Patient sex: M
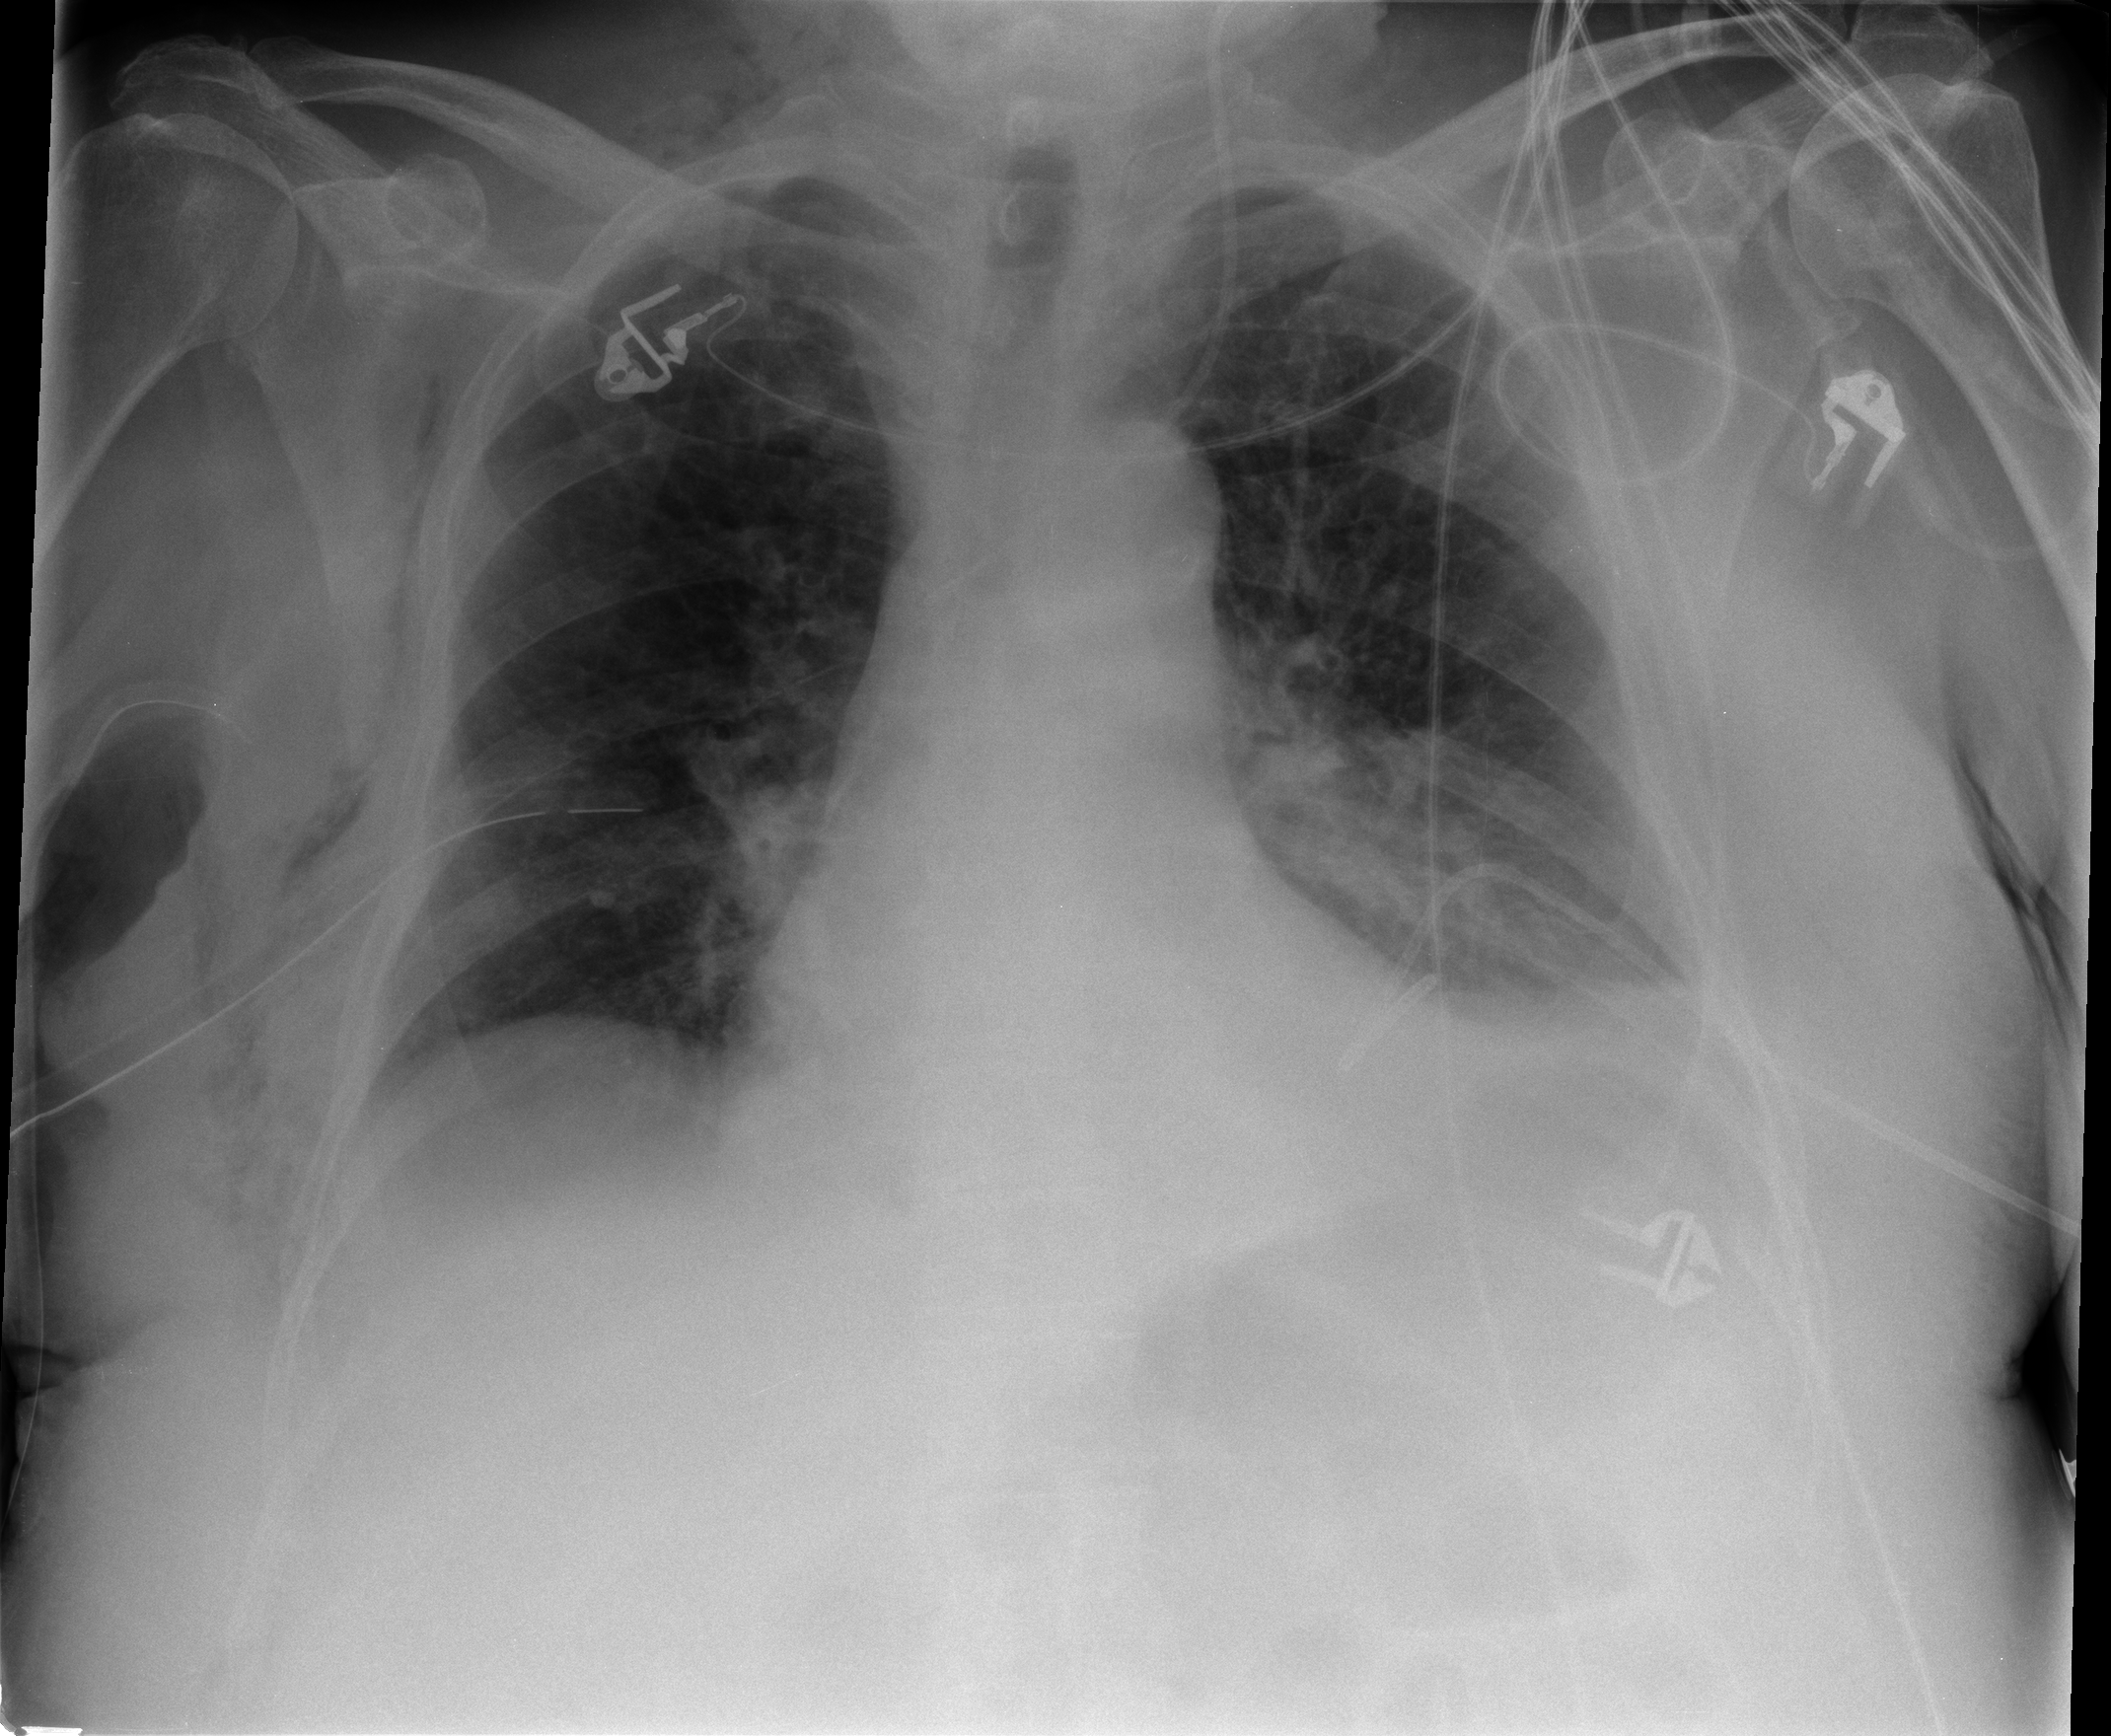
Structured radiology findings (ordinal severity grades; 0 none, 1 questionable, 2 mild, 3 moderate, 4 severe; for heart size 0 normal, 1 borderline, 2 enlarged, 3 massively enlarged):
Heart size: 0
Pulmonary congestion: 0
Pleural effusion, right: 0
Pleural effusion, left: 1
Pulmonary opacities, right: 1
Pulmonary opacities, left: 2
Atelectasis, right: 2
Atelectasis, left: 2